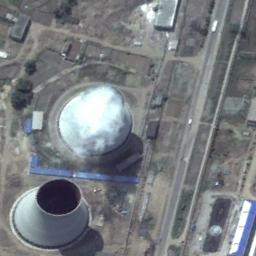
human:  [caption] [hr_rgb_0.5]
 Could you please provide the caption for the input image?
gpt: Many buildings of different shapes and sizes are beside the thermal power station .

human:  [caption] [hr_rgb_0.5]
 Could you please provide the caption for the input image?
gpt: There is a smoking thermal power station by the road .

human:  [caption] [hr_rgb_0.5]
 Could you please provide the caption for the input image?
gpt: There are buildings in the thermal power station, there are two cooling towers, one is steaming .

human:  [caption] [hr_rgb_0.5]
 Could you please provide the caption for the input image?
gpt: The thermal power station is on the bare land with white mist above .

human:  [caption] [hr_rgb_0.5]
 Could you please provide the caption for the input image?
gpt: There are two chimneys on the thermal power station .